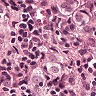
Metastatic tissue present: yes